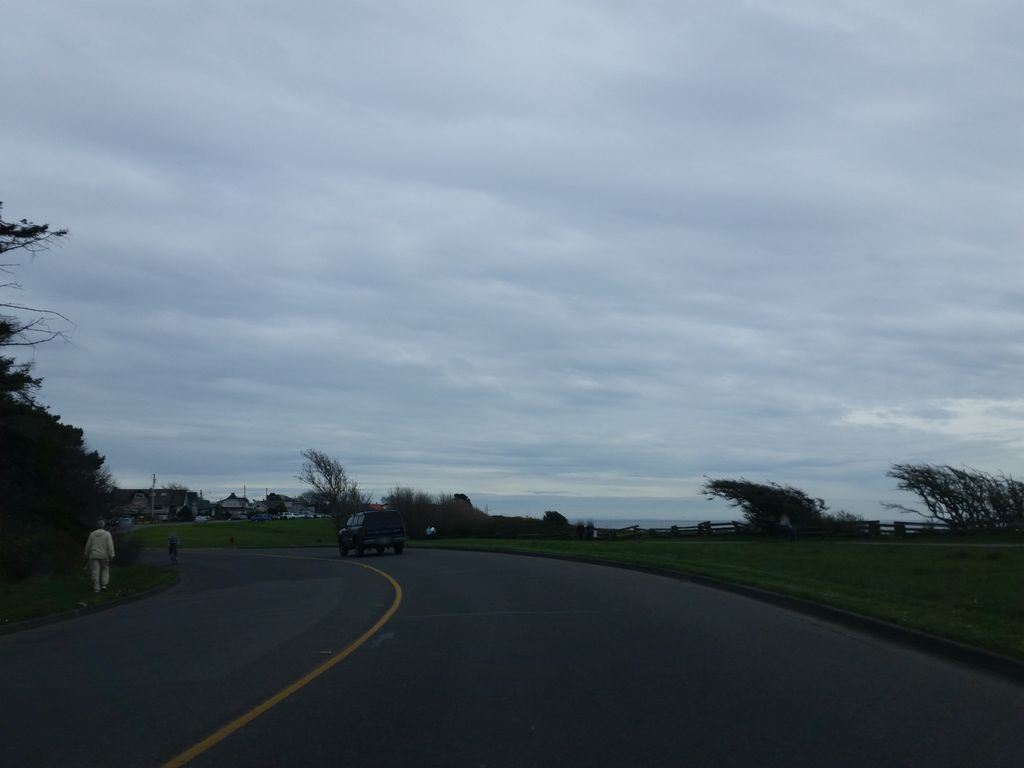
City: victoria